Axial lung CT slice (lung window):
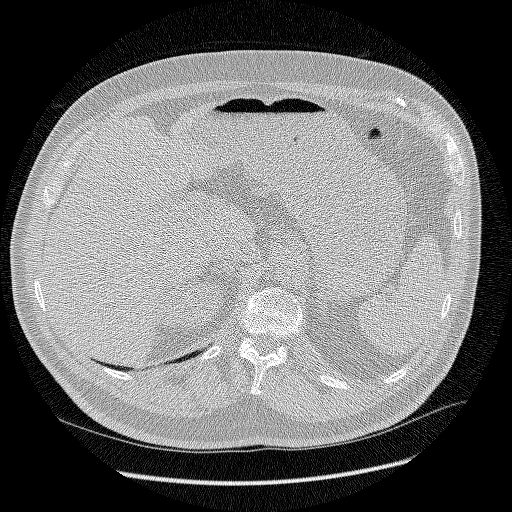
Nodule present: no